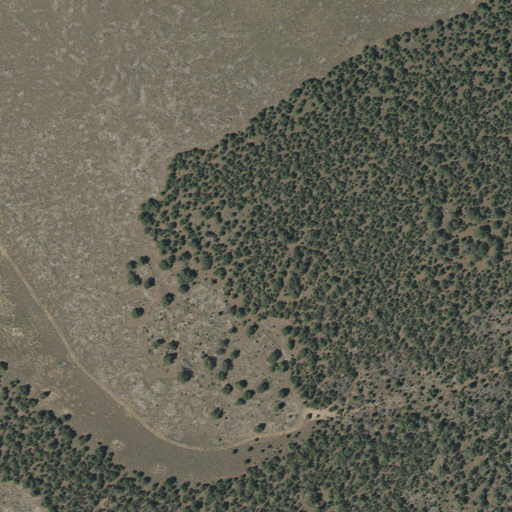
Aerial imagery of mountain in Utah named Dickinson Hill containing evergreen forest and shrub